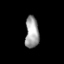
Tissue: lung
Cell type: Epithelial cells
Senescence score: 0.2267
Nuclear area (px): 422
Mean DAPI intensity: 159.059